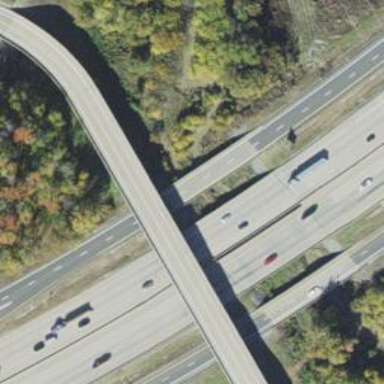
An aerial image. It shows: Beam bridge on motorway.